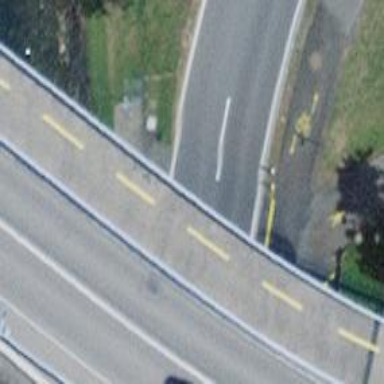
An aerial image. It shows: Uncontrolled zebra crossing with notable zebra markings.